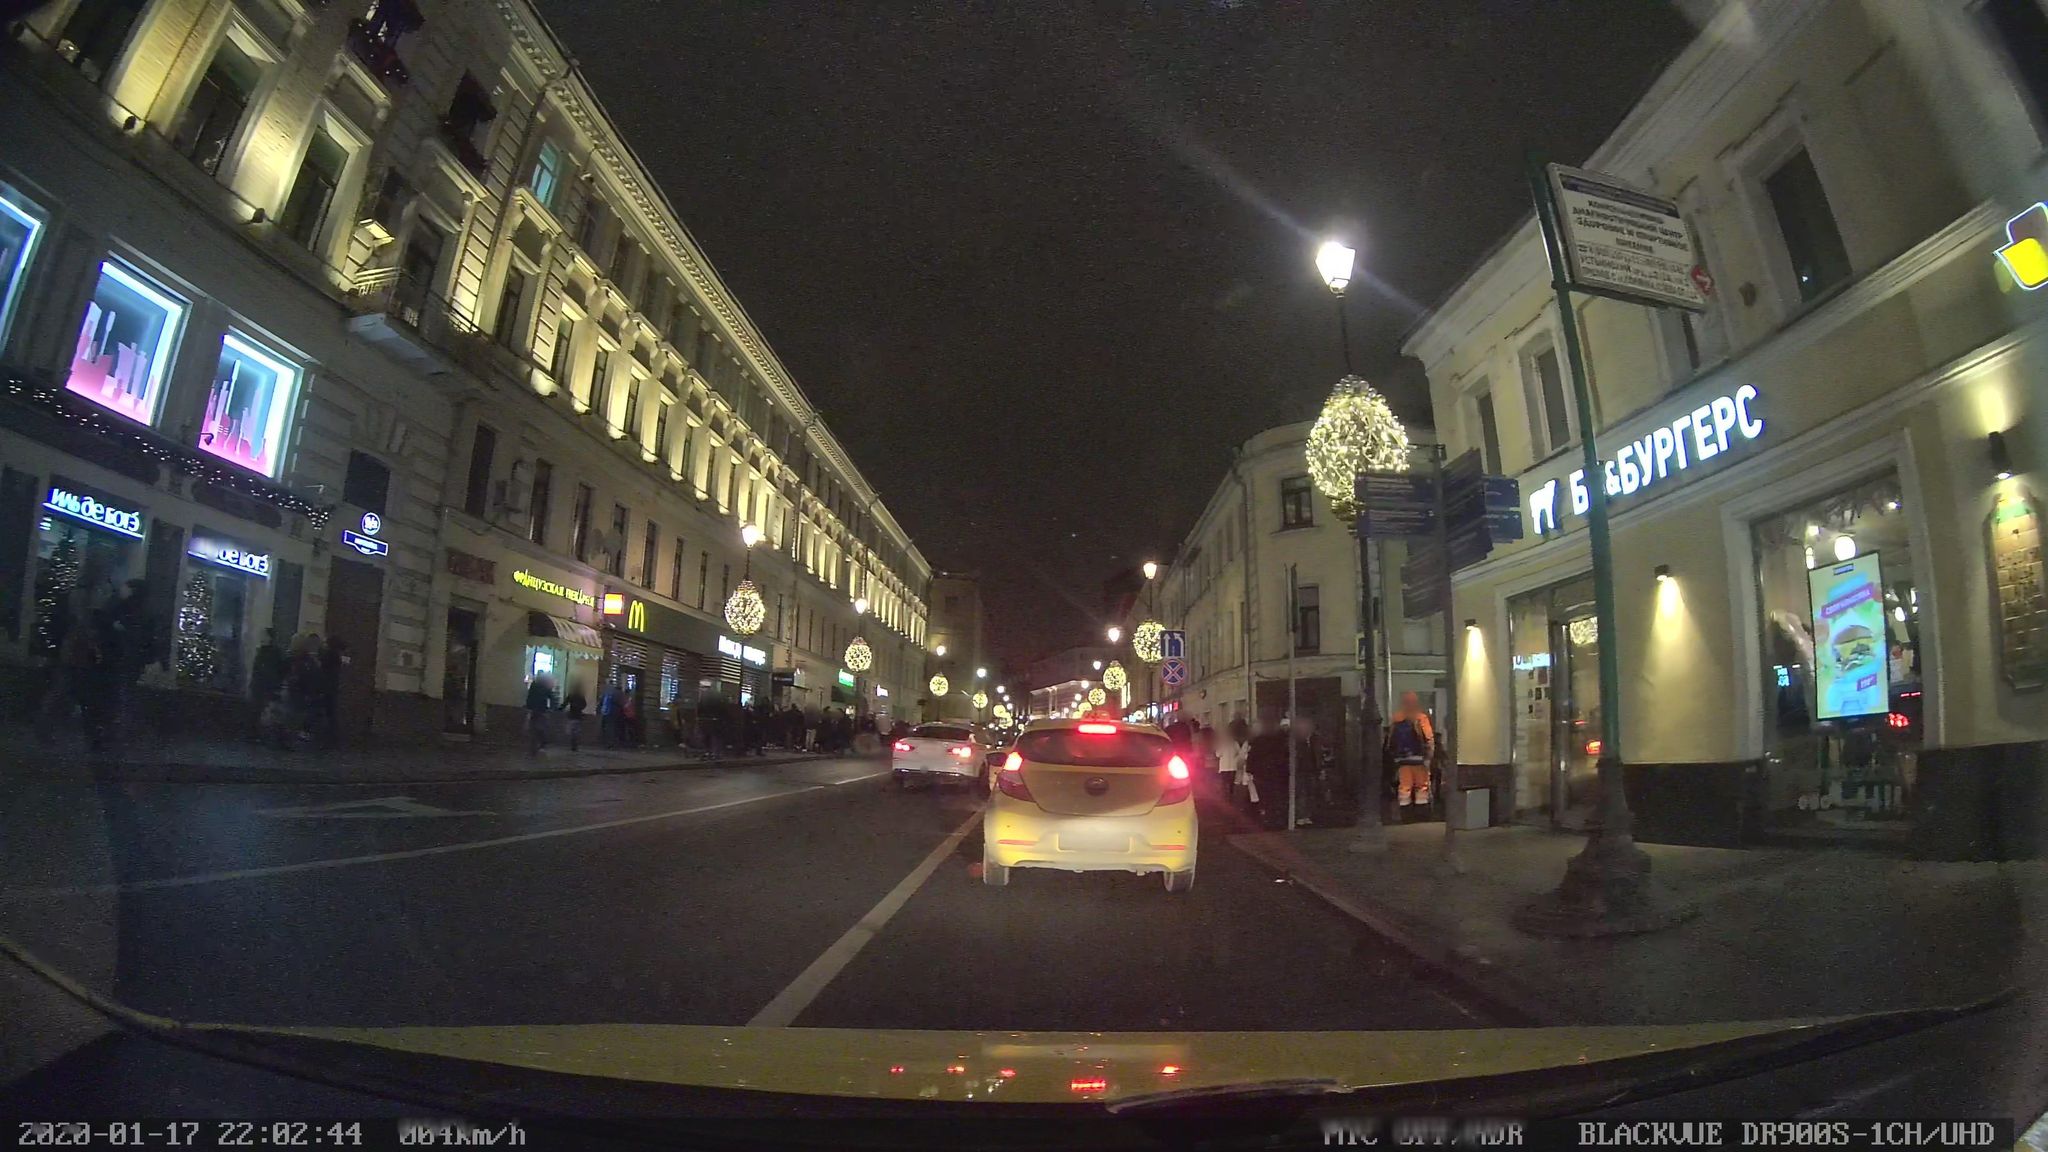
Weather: clear
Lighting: night
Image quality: good
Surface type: driving surface
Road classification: secondary
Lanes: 3
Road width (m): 3.6
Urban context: urban centre
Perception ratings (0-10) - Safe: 2.4, Lively: 8.76, Beautiful: 4.78, Boring: 0.43, Depressing: 3.35, Wealthy: 2.78